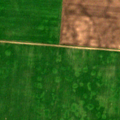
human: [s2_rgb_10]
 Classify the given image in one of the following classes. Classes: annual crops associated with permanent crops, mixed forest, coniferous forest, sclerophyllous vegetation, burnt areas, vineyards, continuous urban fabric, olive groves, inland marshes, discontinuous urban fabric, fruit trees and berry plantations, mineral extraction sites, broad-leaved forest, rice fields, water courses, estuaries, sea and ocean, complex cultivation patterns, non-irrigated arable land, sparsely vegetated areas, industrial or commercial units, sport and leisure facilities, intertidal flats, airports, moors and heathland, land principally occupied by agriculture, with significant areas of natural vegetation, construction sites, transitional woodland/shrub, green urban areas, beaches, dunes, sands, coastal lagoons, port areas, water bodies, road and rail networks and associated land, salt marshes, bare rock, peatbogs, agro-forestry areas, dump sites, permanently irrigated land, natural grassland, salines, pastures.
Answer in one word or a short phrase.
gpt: non-irrigated arable land